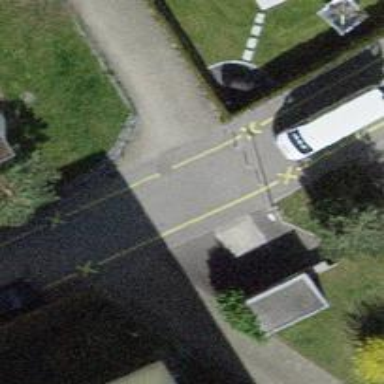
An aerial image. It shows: Bollard barrier.